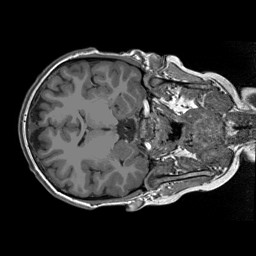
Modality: T1w
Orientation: axial
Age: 11
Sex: male
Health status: ill